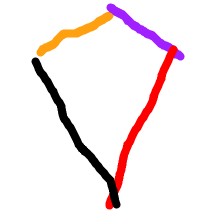
Shape: kite